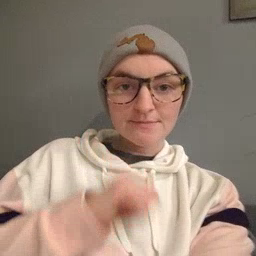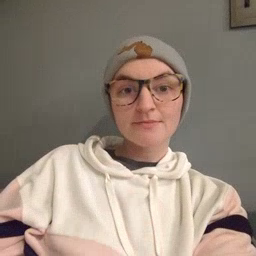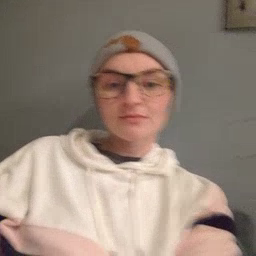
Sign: aunt